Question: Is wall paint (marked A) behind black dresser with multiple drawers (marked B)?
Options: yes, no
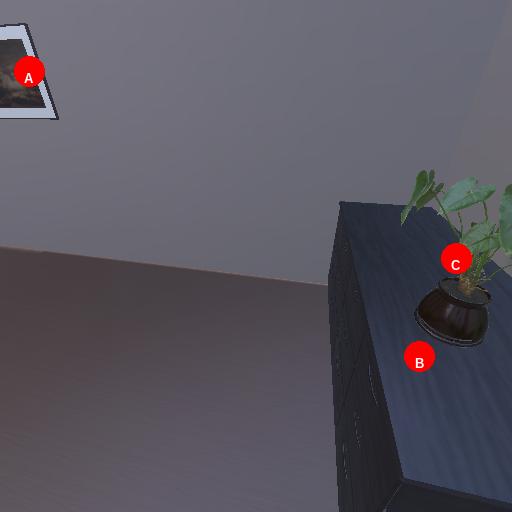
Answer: yes